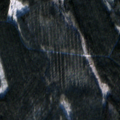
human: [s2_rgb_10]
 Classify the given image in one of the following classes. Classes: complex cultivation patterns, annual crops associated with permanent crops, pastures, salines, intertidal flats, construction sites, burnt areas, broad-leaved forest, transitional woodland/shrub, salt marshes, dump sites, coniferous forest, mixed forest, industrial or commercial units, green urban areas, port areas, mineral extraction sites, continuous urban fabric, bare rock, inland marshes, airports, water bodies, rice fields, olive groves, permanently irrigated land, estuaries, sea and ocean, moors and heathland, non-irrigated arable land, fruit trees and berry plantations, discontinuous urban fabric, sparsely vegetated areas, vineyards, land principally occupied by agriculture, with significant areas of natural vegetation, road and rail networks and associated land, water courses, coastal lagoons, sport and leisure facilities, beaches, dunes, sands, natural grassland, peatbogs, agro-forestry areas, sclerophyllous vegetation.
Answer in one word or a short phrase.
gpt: coniferous forest